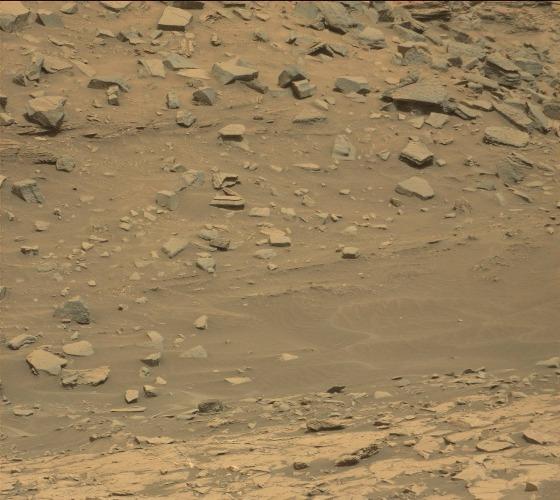
Terrain classes present: Bedrock, Gravel / Sand / Soil, Rock, Shadow